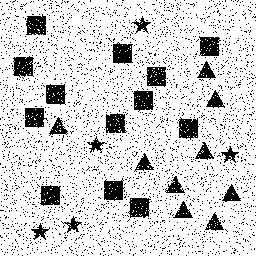
Squares: 13
Triangles: 9
Stars: 5
Total shapes: 27